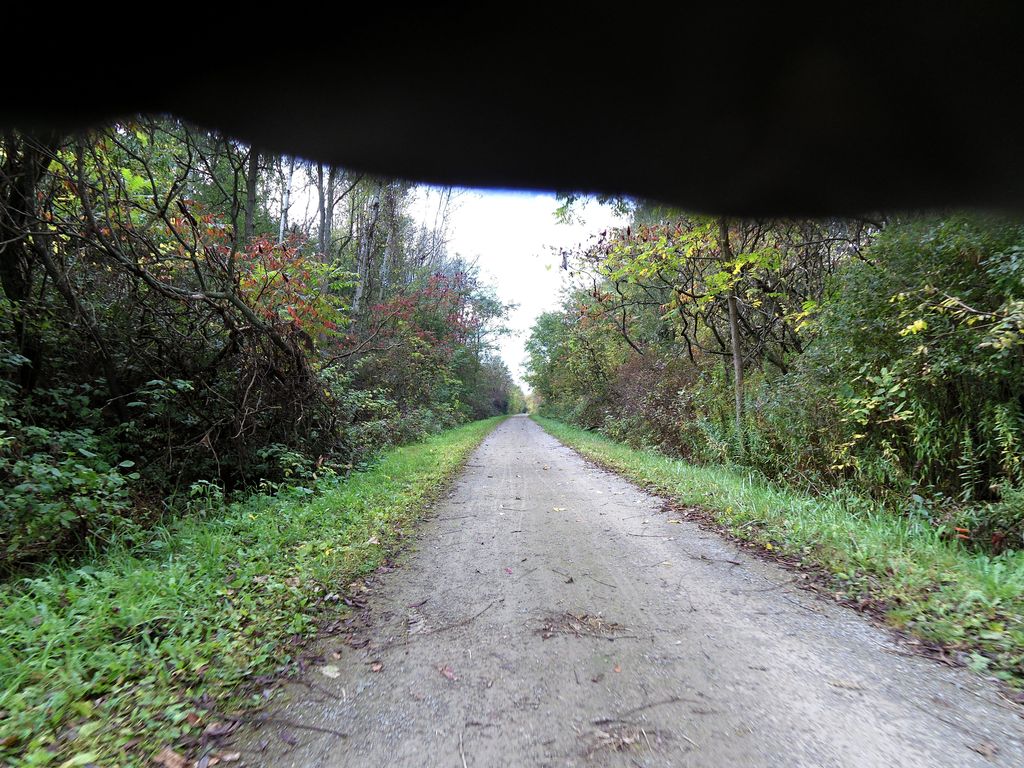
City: hamilton